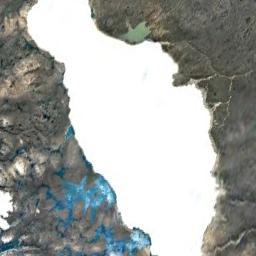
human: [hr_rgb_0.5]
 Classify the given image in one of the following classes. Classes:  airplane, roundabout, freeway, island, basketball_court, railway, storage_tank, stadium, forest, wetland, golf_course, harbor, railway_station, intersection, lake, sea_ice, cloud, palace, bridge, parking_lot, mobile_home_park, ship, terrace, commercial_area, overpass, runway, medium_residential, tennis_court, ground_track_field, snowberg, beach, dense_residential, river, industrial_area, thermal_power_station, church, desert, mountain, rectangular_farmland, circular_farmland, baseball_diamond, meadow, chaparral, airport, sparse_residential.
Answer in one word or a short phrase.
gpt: snowberg